Interaction volume radius: 5 \u00c5
Interaction volume height: 15 \u00c5
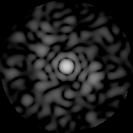
Disorder parameter: 0.8385